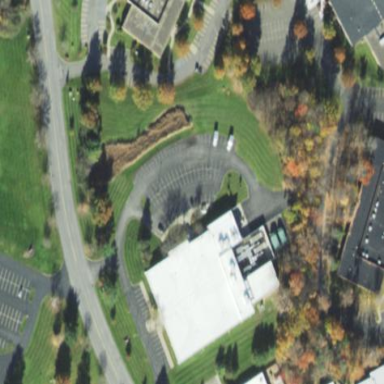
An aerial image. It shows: Parking area with surface.